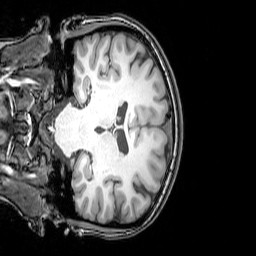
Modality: T1w
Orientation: coronal
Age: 21
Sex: female
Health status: healthy
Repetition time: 0.081 s
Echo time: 0.037 s